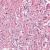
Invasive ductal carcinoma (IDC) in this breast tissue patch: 1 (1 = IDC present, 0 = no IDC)